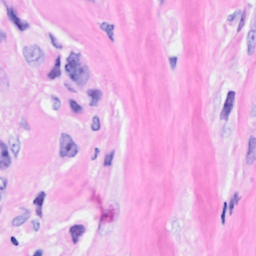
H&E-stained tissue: Breast